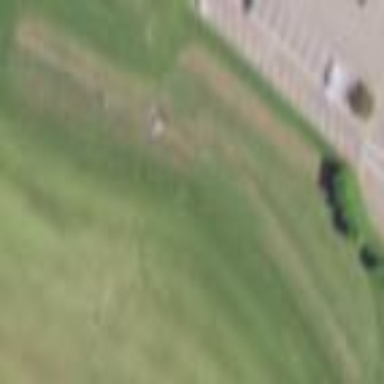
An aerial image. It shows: Golf tee.